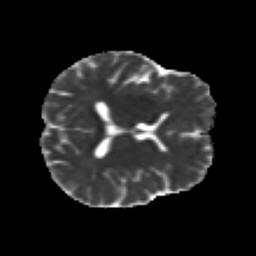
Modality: MD
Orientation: axial
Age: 33
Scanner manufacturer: siemens
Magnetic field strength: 3 T
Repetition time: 2.2 s
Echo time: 0.084 s